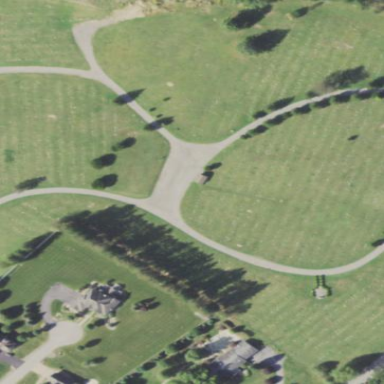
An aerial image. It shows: Graveyard.